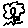
Label: flower